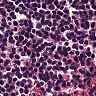
Metastatic tissue present: no